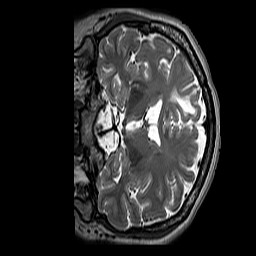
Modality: T2w
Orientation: coronal
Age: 40
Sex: female
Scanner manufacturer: siemens
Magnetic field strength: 3 T
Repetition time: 3.2 s
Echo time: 0.212 s